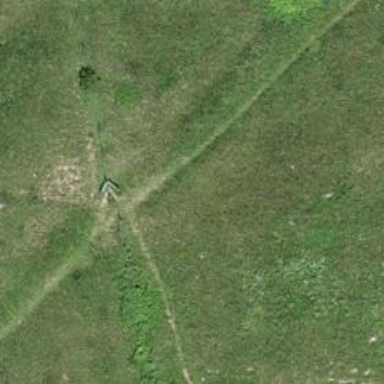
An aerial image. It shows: Path covered in grass.